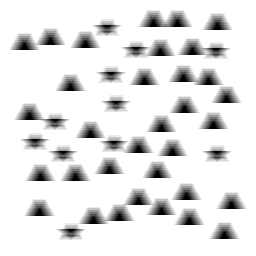
Squares: 0
Triangles: 33
Stars: 11
Total shapes: 44